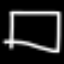
Label: square